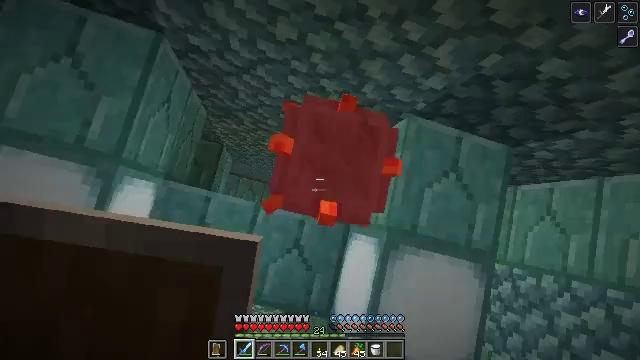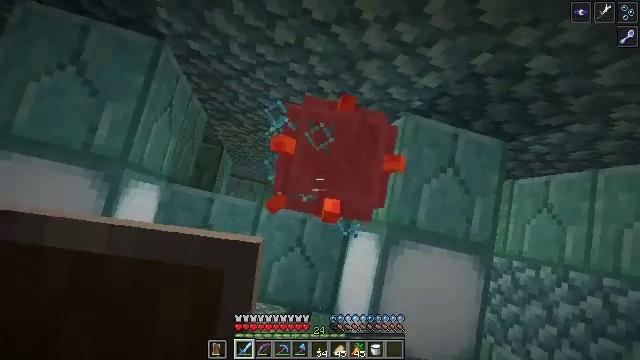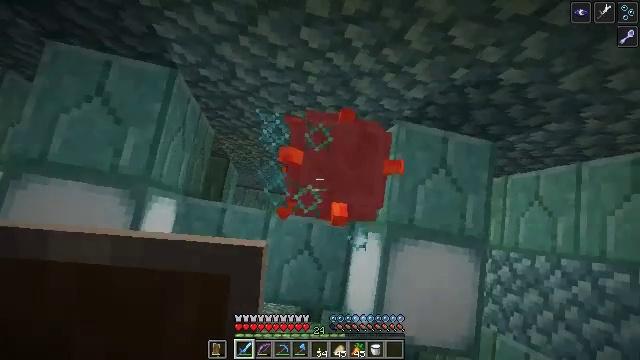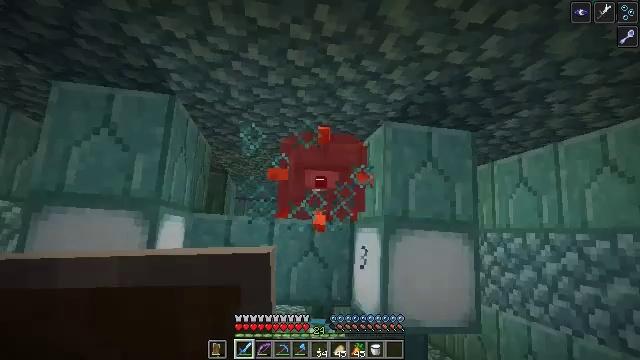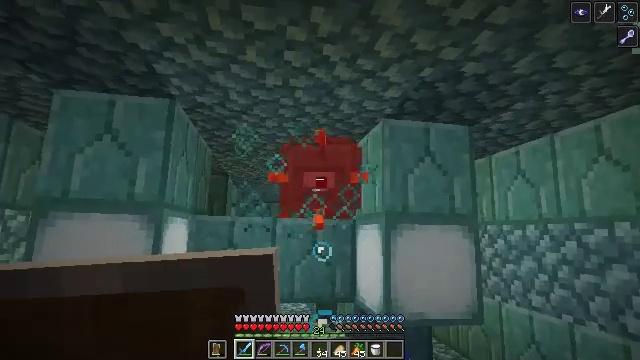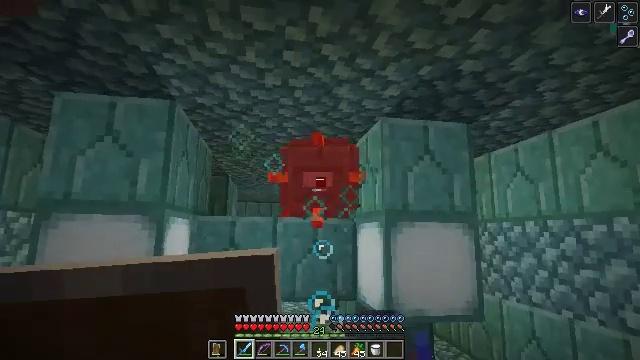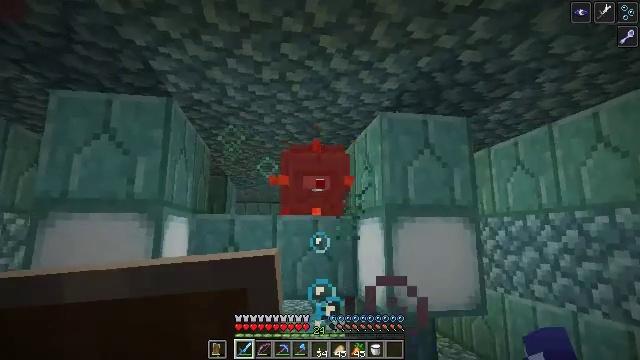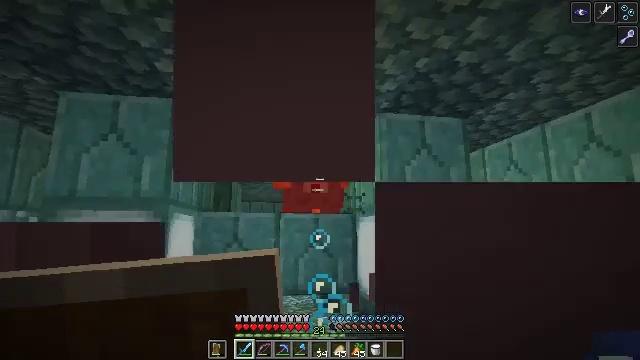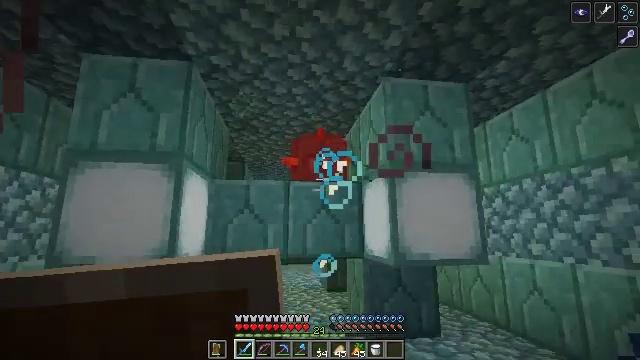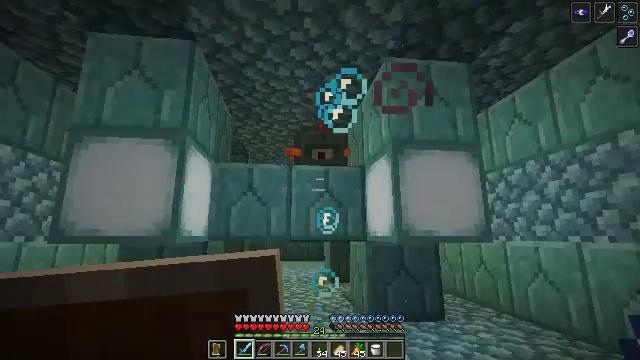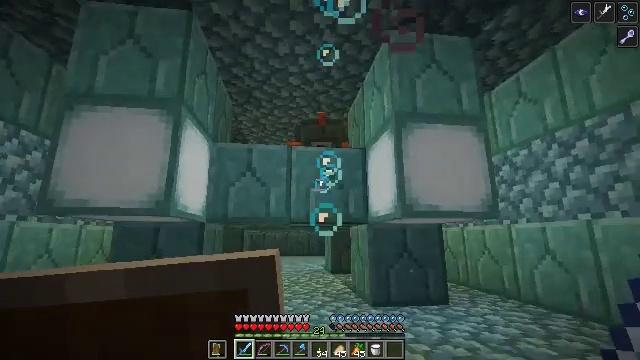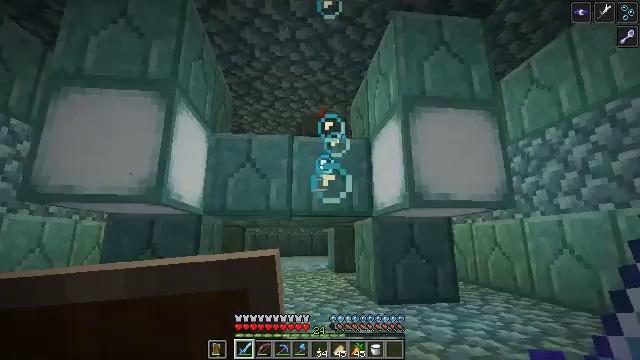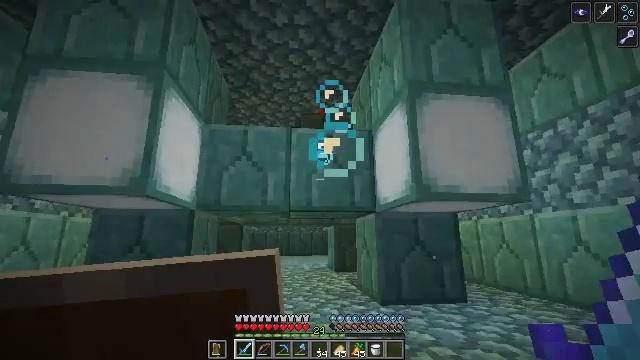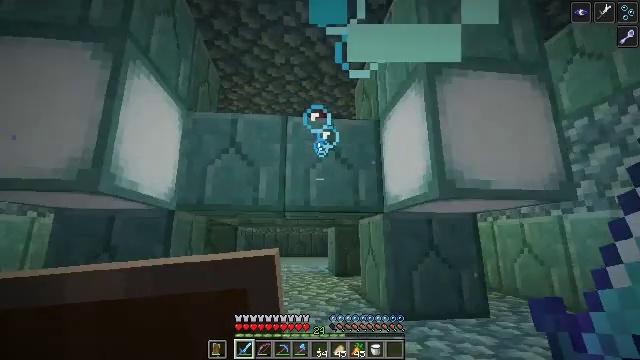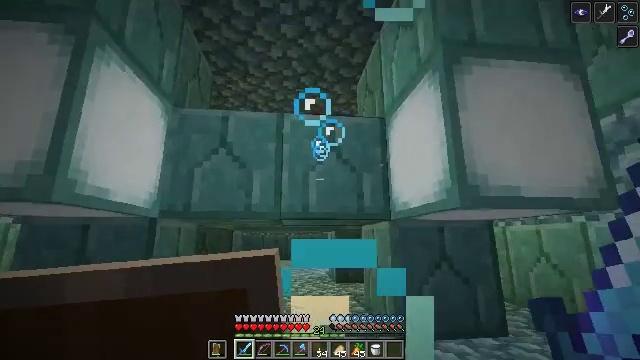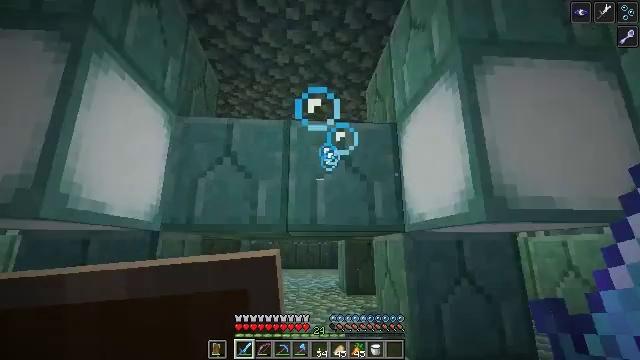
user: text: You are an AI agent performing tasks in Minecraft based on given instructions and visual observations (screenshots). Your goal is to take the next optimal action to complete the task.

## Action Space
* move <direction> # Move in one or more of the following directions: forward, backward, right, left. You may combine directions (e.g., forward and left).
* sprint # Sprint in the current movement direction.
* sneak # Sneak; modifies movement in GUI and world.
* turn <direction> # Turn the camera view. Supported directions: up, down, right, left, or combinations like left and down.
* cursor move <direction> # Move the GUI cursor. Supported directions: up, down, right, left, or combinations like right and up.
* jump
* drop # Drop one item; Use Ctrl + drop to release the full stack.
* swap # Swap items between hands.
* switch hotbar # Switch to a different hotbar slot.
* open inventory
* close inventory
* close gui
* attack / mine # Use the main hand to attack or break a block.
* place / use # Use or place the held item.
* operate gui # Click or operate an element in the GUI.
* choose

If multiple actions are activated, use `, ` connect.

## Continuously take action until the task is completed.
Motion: motion action
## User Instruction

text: Defeat the underwater mob.
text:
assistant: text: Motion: move forward, attack / mine
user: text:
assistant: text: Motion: move forward
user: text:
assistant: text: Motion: move forward
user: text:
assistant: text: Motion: no_op
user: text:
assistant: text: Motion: no_op
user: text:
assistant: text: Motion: move forward
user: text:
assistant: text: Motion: move forward
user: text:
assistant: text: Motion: move forward, turn left and up
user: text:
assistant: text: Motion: move forward
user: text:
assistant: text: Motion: move forward
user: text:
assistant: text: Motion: move forward
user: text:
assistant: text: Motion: move forward
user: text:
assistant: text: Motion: move forward, jump
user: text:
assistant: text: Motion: move forward, jump
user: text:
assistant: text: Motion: move forward, turn left and up, jump
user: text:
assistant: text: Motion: move forward, turn left and up, jump
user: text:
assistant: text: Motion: move forward, jump
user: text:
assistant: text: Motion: move forward, jump
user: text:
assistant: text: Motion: move forward, turn right and down, jump
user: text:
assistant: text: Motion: move forward, turn right and down, jump
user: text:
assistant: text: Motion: move forward, turn right and down
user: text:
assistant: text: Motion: move forward, turn left and down, jump
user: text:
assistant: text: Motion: move forward, turn down, jump
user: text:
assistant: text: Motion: move forward, jump
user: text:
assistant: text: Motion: move forward, jump
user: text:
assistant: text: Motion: move forward, turn left and down, attack / mine, jump
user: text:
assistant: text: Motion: move forward, attack / mine
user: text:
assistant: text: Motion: move forward, attack / mine
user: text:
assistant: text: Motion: move forward, attack / mine
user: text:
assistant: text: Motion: move forward, attack / mine